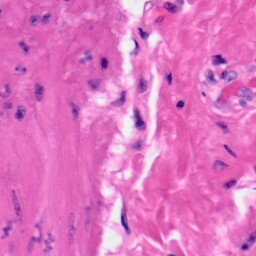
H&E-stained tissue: Skin